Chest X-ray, PA view. Patient: 26 years old, sex F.
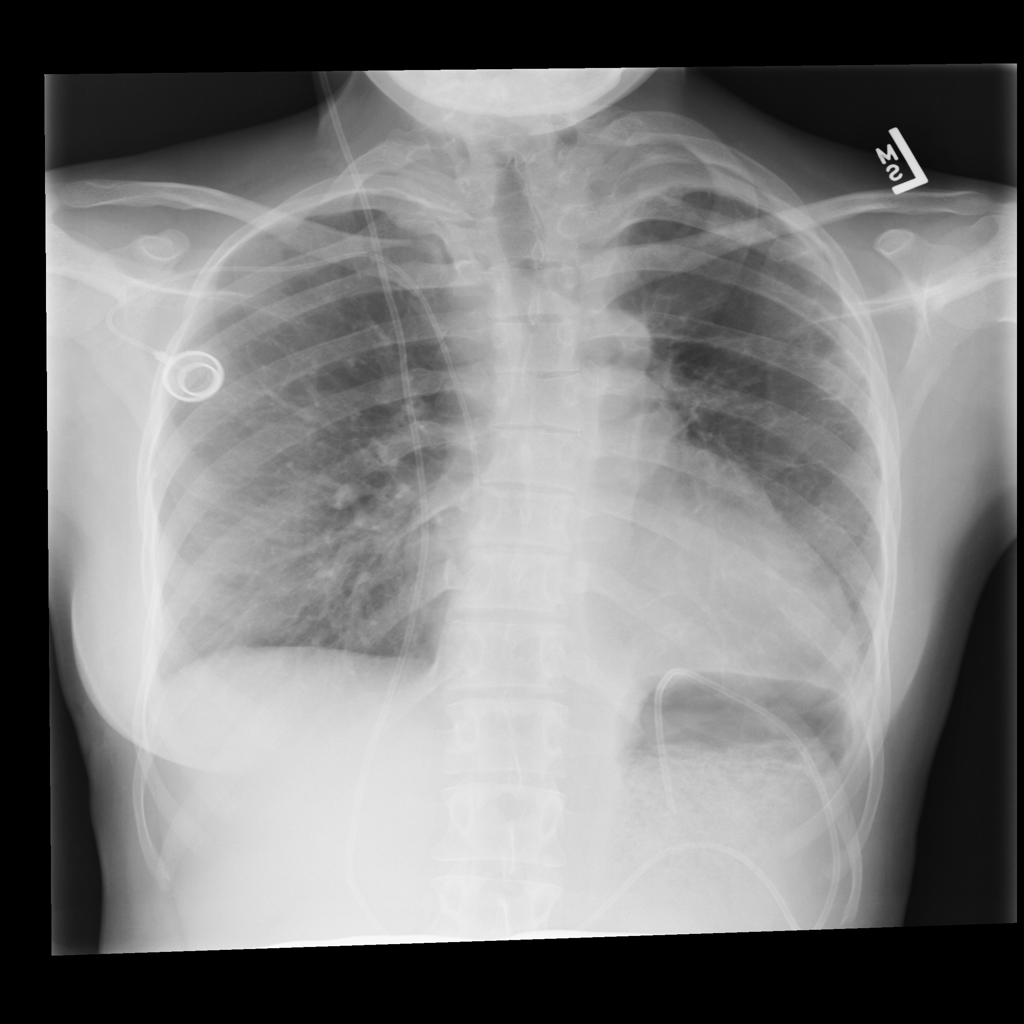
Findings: Consolidation